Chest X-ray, AP view. Patient: 36 years old, sex F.
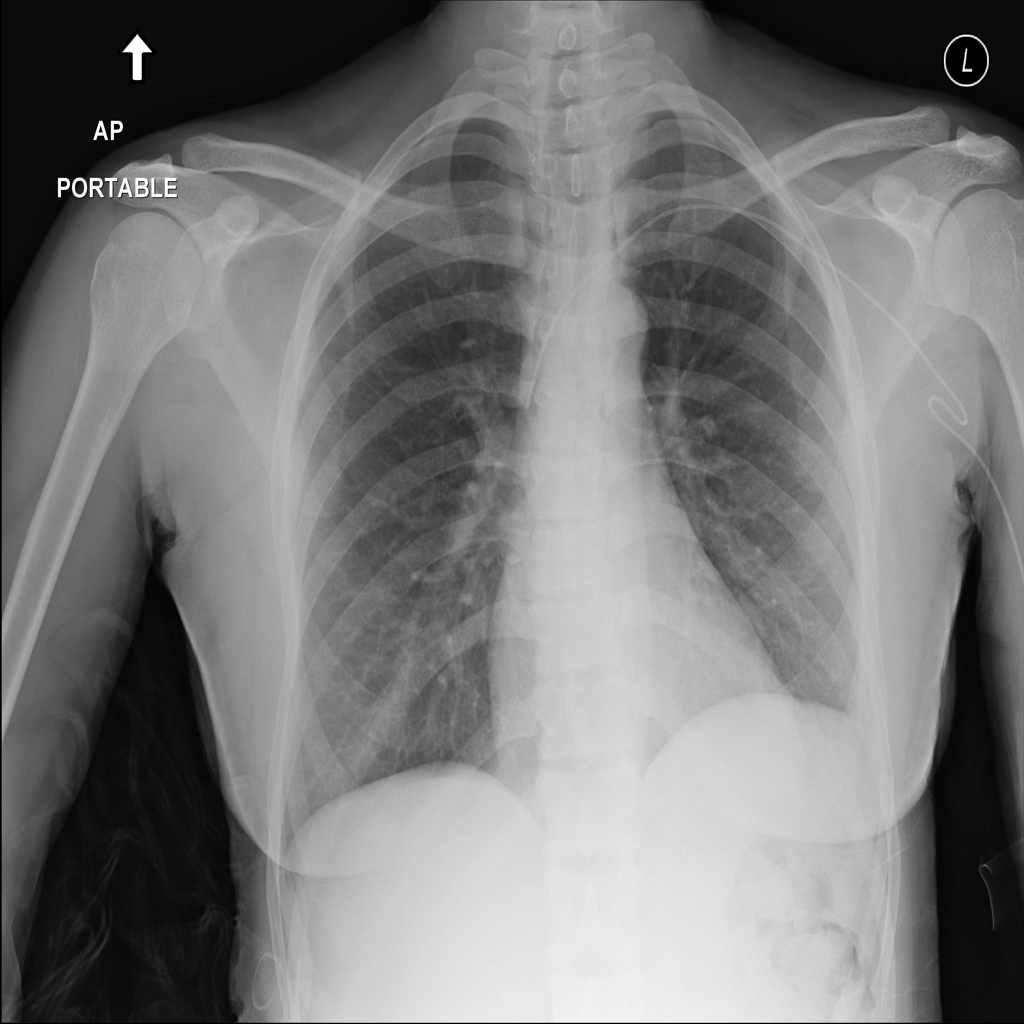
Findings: No Finding